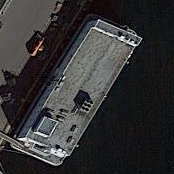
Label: civil